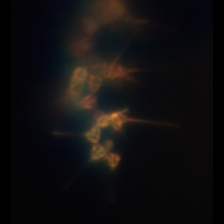
Taxon: Asterionellopsis
Group: Diatoms